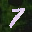
Label: 7